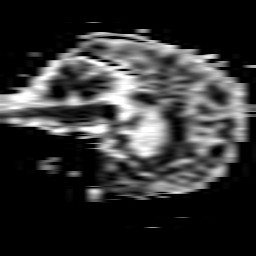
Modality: ADC
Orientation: sagittal
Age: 77
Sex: male
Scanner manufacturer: philips
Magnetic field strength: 1.5 T
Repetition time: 4.584 s
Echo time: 0.07949 s